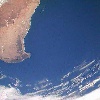
Label: water